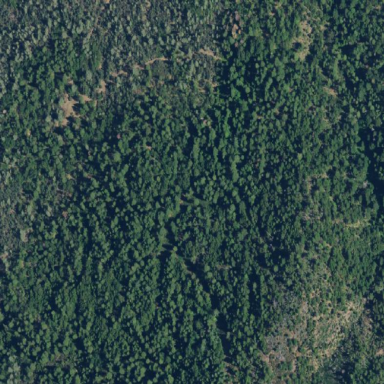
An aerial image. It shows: Forest area.